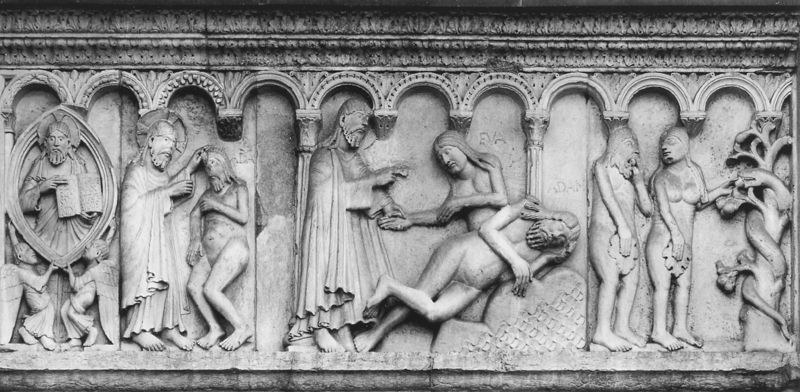
Titel: Dom S. Gimignano, Modena
Standort: Modena, Dom S. Gimignano (EU - I - Emilia-Romagna)
Schlagwörter: baum, blätter, gott, mann, nackt, umhang, männer, schwarz, säulen, weiss, wand, bibel, johannes, stein, tod, tot, kirche, figur, haare, mantel, blatt, engel, relief, brüste, bogen, fels, mauer, figuren, bögen, adam, eva, paradies, buch, schwarzweiss, schlange, arkaden, fries, verführung, heiligenschein, nimbus, christus, jesus, leid, leiden, fresken, segnen, eden, heilige, fresko, heilig, taufe, garten eden, joseph, testament, feigenblatt, freske, passion, schöpfung, bätter, buc, paradie